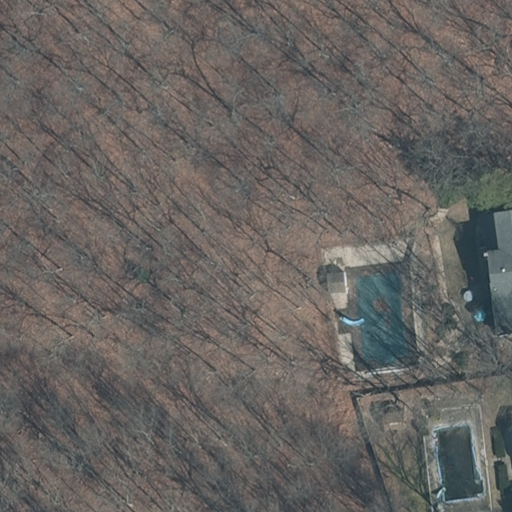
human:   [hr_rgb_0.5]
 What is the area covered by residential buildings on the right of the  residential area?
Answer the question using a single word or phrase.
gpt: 0m2

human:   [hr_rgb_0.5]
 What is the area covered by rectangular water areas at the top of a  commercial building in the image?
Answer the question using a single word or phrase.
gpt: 0m2

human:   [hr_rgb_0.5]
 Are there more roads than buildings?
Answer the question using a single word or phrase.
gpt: no

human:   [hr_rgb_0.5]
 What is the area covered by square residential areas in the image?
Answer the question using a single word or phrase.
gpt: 0m2

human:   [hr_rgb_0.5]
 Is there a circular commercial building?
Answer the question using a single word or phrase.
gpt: no

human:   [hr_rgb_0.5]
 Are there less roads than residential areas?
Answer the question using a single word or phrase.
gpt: yes

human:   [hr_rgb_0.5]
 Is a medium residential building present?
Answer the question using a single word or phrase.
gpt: yes

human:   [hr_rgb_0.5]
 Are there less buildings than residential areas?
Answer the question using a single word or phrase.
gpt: no

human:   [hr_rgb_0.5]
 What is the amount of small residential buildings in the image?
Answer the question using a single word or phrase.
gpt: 0

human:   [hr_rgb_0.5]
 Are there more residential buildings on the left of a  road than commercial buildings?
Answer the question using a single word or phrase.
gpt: no

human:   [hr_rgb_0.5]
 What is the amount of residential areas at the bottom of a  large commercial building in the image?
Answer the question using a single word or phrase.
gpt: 0

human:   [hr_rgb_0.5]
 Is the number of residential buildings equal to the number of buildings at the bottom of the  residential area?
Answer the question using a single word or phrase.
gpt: no

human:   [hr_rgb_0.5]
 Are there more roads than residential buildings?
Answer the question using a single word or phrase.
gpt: no

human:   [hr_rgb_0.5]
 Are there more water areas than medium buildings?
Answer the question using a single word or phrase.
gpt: no

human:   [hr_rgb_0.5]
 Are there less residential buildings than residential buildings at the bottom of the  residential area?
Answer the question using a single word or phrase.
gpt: no

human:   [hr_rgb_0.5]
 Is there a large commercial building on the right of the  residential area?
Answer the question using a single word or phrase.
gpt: no

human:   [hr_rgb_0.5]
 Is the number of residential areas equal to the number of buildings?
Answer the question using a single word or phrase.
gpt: yes

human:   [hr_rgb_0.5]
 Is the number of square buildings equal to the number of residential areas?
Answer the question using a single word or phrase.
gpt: no

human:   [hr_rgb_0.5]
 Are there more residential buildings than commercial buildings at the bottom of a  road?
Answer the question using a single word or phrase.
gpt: yes

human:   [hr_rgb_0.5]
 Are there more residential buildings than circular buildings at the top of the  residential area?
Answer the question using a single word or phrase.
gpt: yes

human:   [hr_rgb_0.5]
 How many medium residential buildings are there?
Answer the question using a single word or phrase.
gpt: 1

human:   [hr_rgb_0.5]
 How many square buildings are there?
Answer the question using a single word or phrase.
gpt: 0

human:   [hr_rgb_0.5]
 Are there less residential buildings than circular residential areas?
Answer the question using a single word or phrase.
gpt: no

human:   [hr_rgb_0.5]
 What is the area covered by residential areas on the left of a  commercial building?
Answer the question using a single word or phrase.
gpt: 0m2

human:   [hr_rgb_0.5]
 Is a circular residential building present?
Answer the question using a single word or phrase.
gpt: no

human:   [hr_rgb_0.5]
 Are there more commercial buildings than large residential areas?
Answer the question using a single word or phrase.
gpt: no

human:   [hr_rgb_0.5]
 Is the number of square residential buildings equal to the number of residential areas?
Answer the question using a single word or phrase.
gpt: no

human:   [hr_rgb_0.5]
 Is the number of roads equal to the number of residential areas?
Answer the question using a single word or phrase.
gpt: no

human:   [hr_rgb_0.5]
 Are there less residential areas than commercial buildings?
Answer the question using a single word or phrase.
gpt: no

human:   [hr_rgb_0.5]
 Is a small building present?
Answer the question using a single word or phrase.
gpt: no

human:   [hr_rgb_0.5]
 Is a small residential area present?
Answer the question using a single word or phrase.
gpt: no

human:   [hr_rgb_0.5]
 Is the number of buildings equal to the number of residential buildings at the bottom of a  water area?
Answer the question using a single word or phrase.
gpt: no

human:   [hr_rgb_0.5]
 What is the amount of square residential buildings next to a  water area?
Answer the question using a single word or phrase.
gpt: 0

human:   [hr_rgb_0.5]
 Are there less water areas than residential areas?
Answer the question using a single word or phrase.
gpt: yes

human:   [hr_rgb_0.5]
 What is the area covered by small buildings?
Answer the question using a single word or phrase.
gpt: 0m2

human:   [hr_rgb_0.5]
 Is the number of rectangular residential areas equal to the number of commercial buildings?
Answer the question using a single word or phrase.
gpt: no